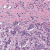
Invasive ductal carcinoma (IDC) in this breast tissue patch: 1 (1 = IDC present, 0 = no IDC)